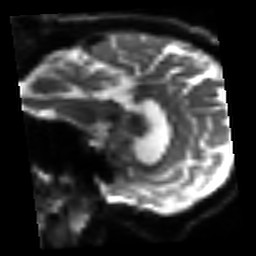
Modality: sbref
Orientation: sagittal
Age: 58
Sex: male
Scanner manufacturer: siemens
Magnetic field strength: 3 T
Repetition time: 3.2 s
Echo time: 0.081 s